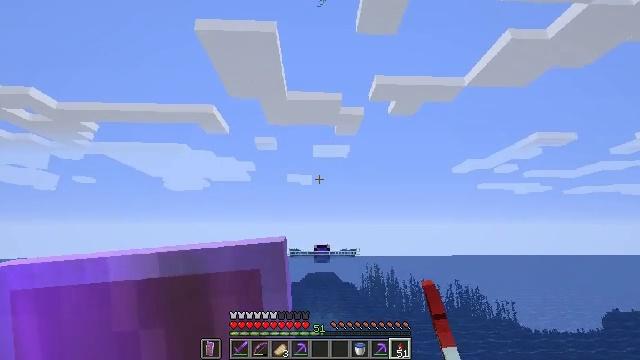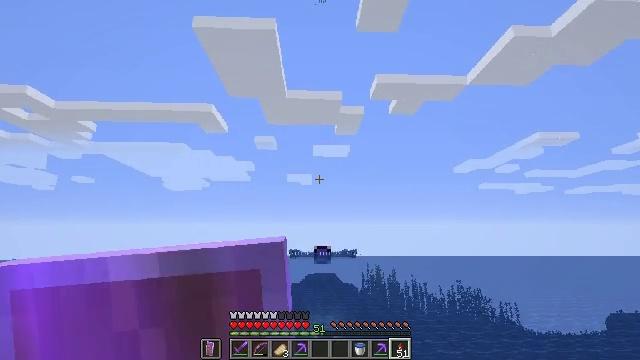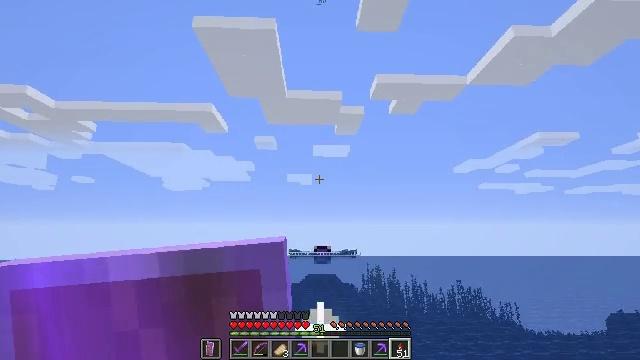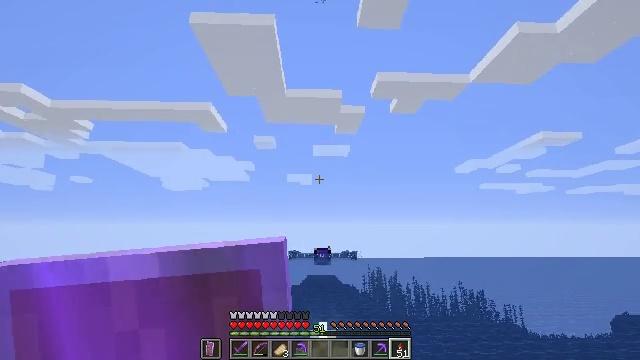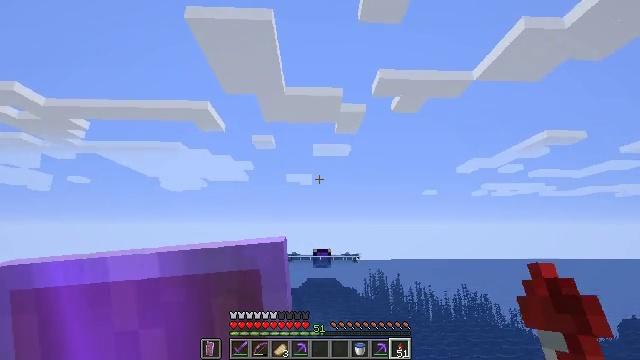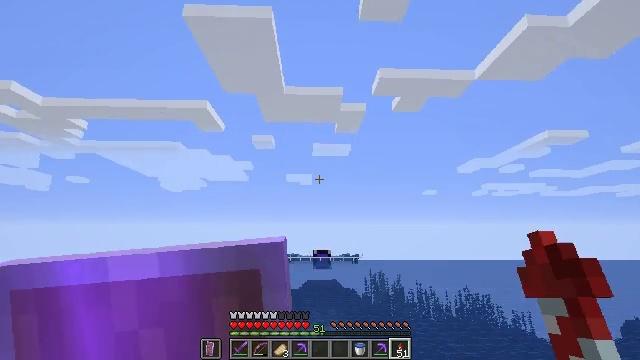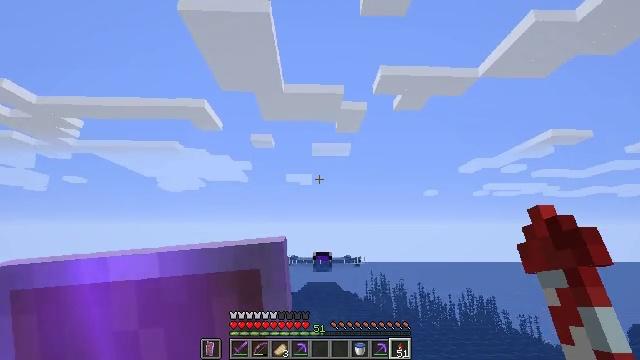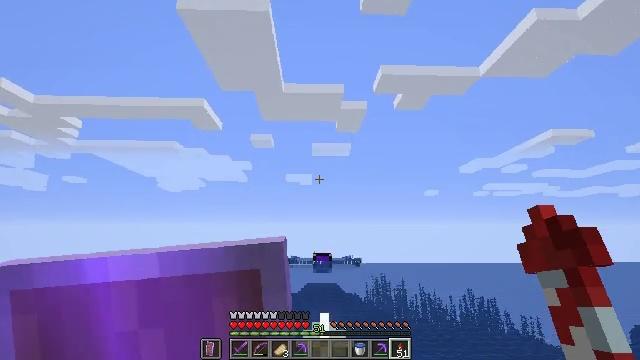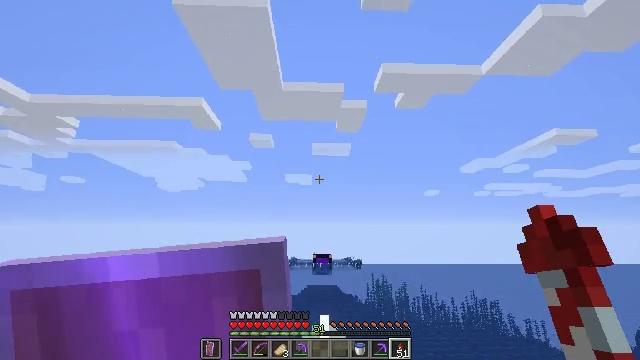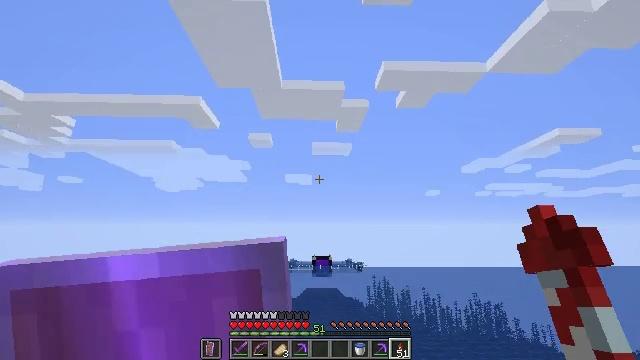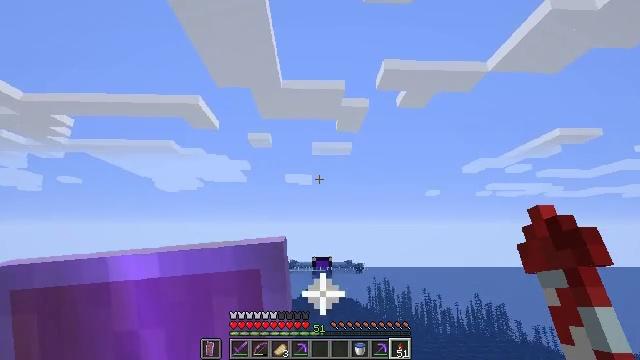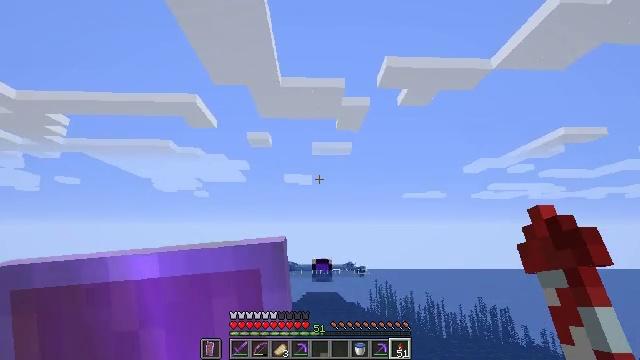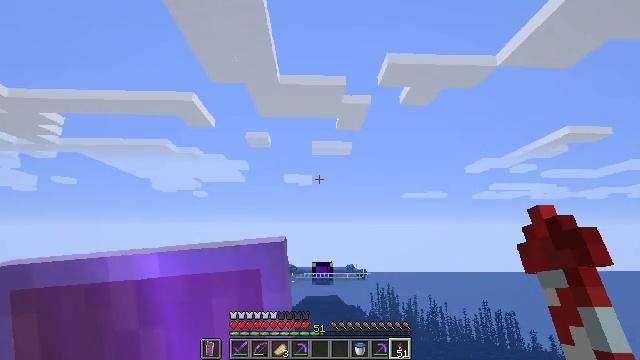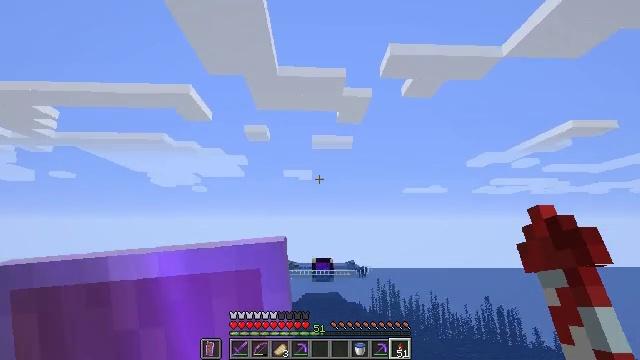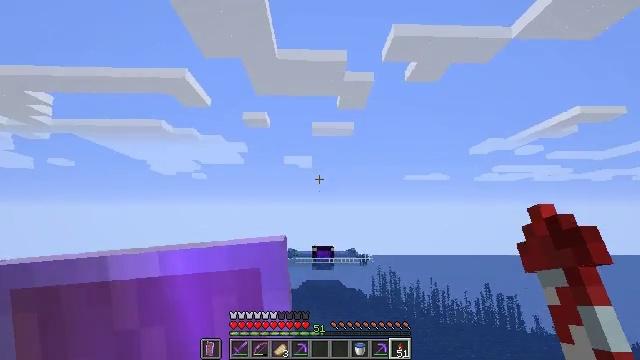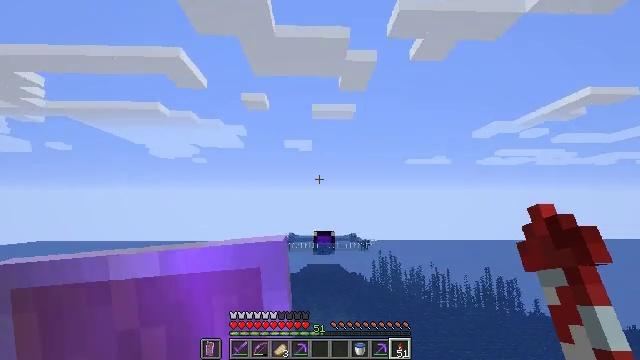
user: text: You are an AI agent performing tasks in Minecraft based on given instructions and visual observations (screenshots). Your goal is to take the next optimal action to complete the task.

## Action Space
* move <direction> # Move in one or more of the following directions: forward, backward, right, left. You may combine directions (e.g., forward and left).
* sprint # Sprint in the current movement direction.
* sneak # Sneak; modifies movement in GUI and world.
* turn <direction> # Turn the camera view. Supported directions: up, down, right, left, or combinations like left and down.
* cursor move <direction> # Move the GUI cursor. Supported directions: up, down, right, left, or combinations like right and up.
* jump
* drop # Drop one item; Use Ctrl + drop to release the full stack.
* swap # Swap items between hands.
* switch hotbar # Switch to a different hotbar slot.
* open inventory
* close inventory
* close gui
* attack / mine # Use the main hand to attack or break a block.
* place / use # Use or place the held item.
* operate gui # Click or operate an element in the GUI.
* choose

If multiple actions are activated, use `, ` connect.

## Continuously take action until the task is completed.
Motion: motion action
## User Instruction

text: craft item sponge
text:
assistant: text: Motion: move forward
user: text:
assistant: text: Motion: move forward
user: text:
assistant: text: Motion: move forward
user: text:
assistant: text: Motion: move forward
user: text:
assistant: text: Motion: move forward
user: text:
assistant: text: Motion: move forward
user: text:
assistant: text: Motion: move forward
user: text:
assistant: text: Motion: move forward
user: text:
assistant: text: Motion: move forward
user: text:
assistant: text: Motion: move forward
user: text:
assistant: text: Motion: move forward
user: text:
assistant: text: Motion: move forward
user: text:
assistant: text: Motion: move forward, turn down
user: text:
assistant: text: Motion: move forward, turn down
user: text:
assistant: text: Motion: move forward, turn down
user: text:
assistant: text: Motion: move forward, turn down
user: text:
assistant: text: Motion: move forward, turn down
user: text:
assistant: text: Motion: move forward, turn down
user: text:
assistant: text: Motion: move forward, turn down
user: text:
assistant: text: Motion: move forward
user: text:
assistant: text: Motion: move forward, turn down
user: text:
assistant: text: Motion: move forward, turn down
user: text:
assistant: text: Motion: move forward, turn down
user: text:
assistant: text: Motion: move forward, turn down
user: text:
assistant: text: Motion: move forward, turn down
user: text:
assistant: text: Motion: move forward, turn down
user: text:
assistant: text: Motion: move forward, turn down
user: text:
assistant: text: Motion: move forward, turn down
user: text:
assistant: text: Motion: move forward, turn right and down
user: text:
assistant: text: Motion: move forward, turn down